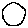
Label: circle